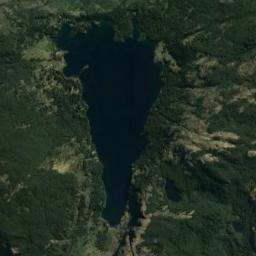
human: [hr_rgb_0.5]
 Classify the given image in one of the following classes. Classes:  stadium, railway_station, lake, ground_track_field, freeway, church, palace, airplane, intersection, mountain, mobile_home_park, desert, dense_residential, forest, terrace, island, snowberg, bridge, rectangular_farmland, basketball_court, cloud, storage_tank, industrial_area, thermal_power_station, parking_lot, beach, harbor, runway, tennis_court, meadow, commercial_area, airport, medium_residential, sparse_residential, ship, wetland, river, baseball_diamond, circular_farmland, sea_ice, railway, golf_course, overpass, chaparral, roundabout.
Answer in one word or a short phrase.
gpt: lake